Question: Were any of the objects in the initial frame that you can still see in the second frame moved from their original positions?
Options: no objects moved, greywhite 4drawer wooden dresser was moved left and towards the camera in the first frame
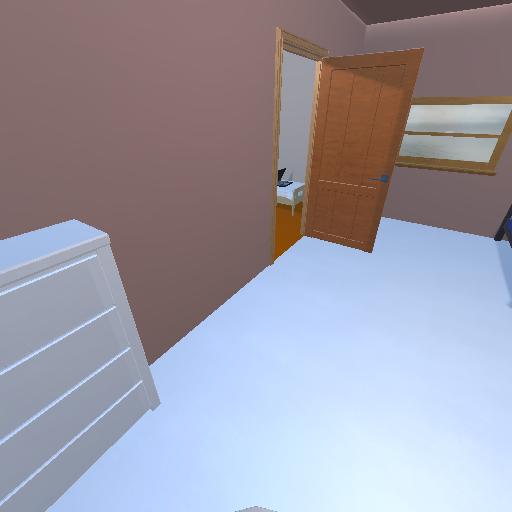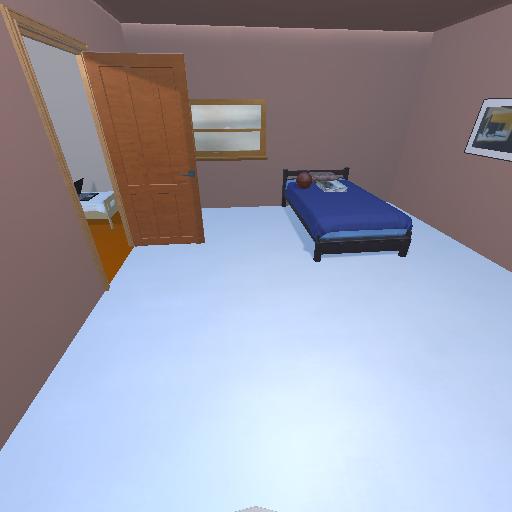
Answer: no objects moved